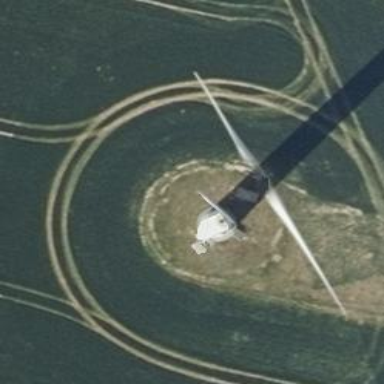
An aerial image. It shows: Wind generator powered by horizontal axis wind turbine.